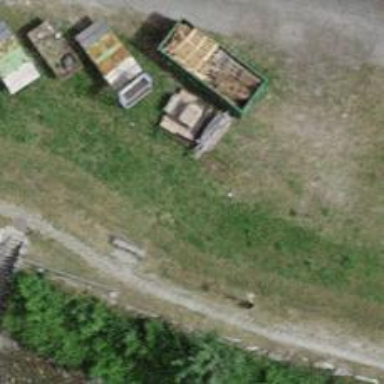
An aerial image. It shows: Brown bench in the vicinity.